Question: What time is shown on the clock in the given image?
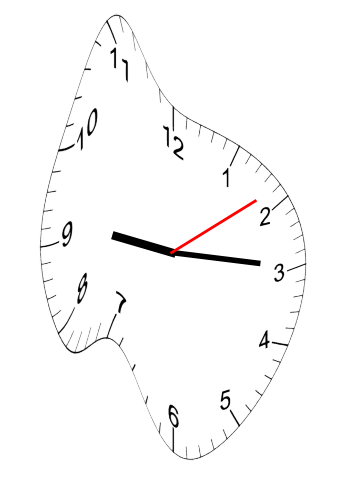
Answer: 09:15:09